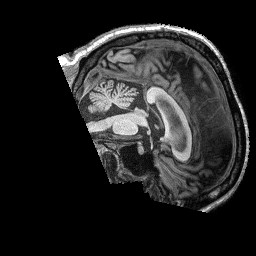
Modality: T1w
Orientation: sagittal
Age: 52
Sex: male
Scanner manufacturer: siemens
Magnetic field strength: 3 T
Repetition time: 2.53 s
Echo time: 0.00144 s